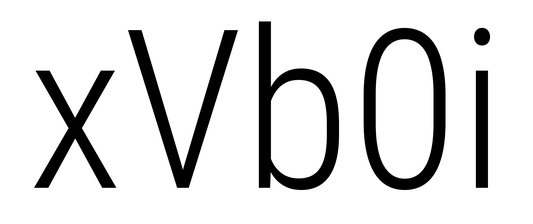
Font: Roboto_Condensed_Light